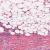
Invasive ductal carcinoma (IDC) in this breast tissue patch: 1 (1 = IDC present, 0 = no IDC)